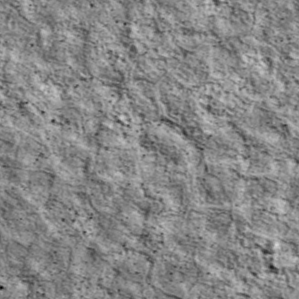
Label: non_frost